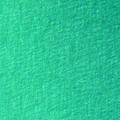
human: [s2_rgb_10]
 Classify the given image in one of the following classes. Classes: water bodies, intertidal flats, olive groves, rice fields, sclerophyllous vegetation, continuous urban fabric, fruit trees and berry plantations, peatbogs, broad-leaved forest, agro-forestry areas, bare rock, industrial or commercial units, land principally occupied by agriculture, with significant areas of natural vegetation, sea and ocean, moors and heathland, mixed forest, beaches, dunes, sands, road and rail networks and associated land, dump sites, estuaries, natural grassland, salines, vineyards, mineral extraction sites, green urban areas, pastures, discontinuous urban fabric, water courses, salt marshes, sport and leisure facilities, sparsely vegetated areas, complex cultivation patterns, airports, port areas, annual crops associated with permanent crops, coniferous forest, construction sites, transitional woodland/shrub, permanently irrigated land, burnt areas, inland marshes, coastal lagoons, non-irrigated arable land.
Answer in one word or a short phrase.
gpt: sea and ocean